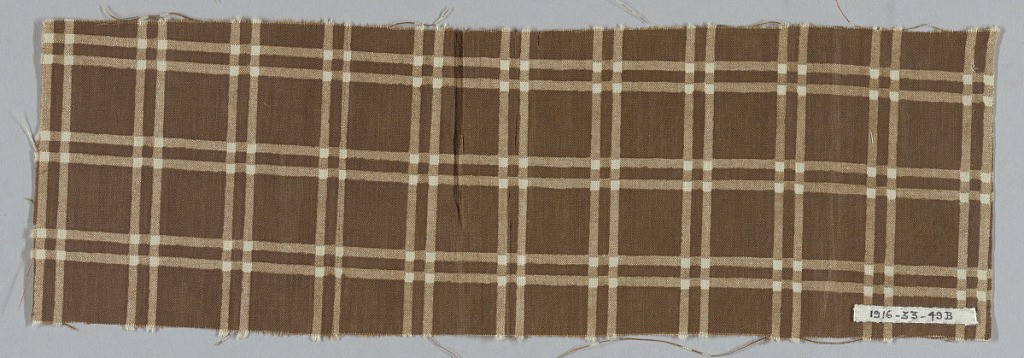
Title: Textile
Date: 1870–80
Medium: cotton Technique: plain weave; Z/Z twist
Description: Two pieces of rpinted pattern of large white and brown checks